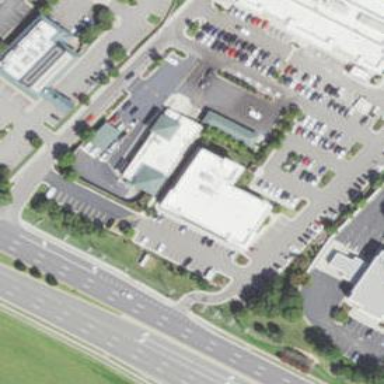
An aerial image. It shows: Building.